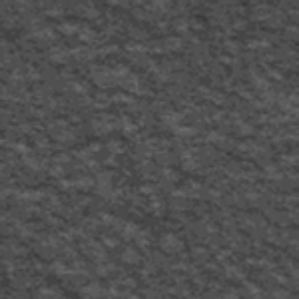
Label: frost